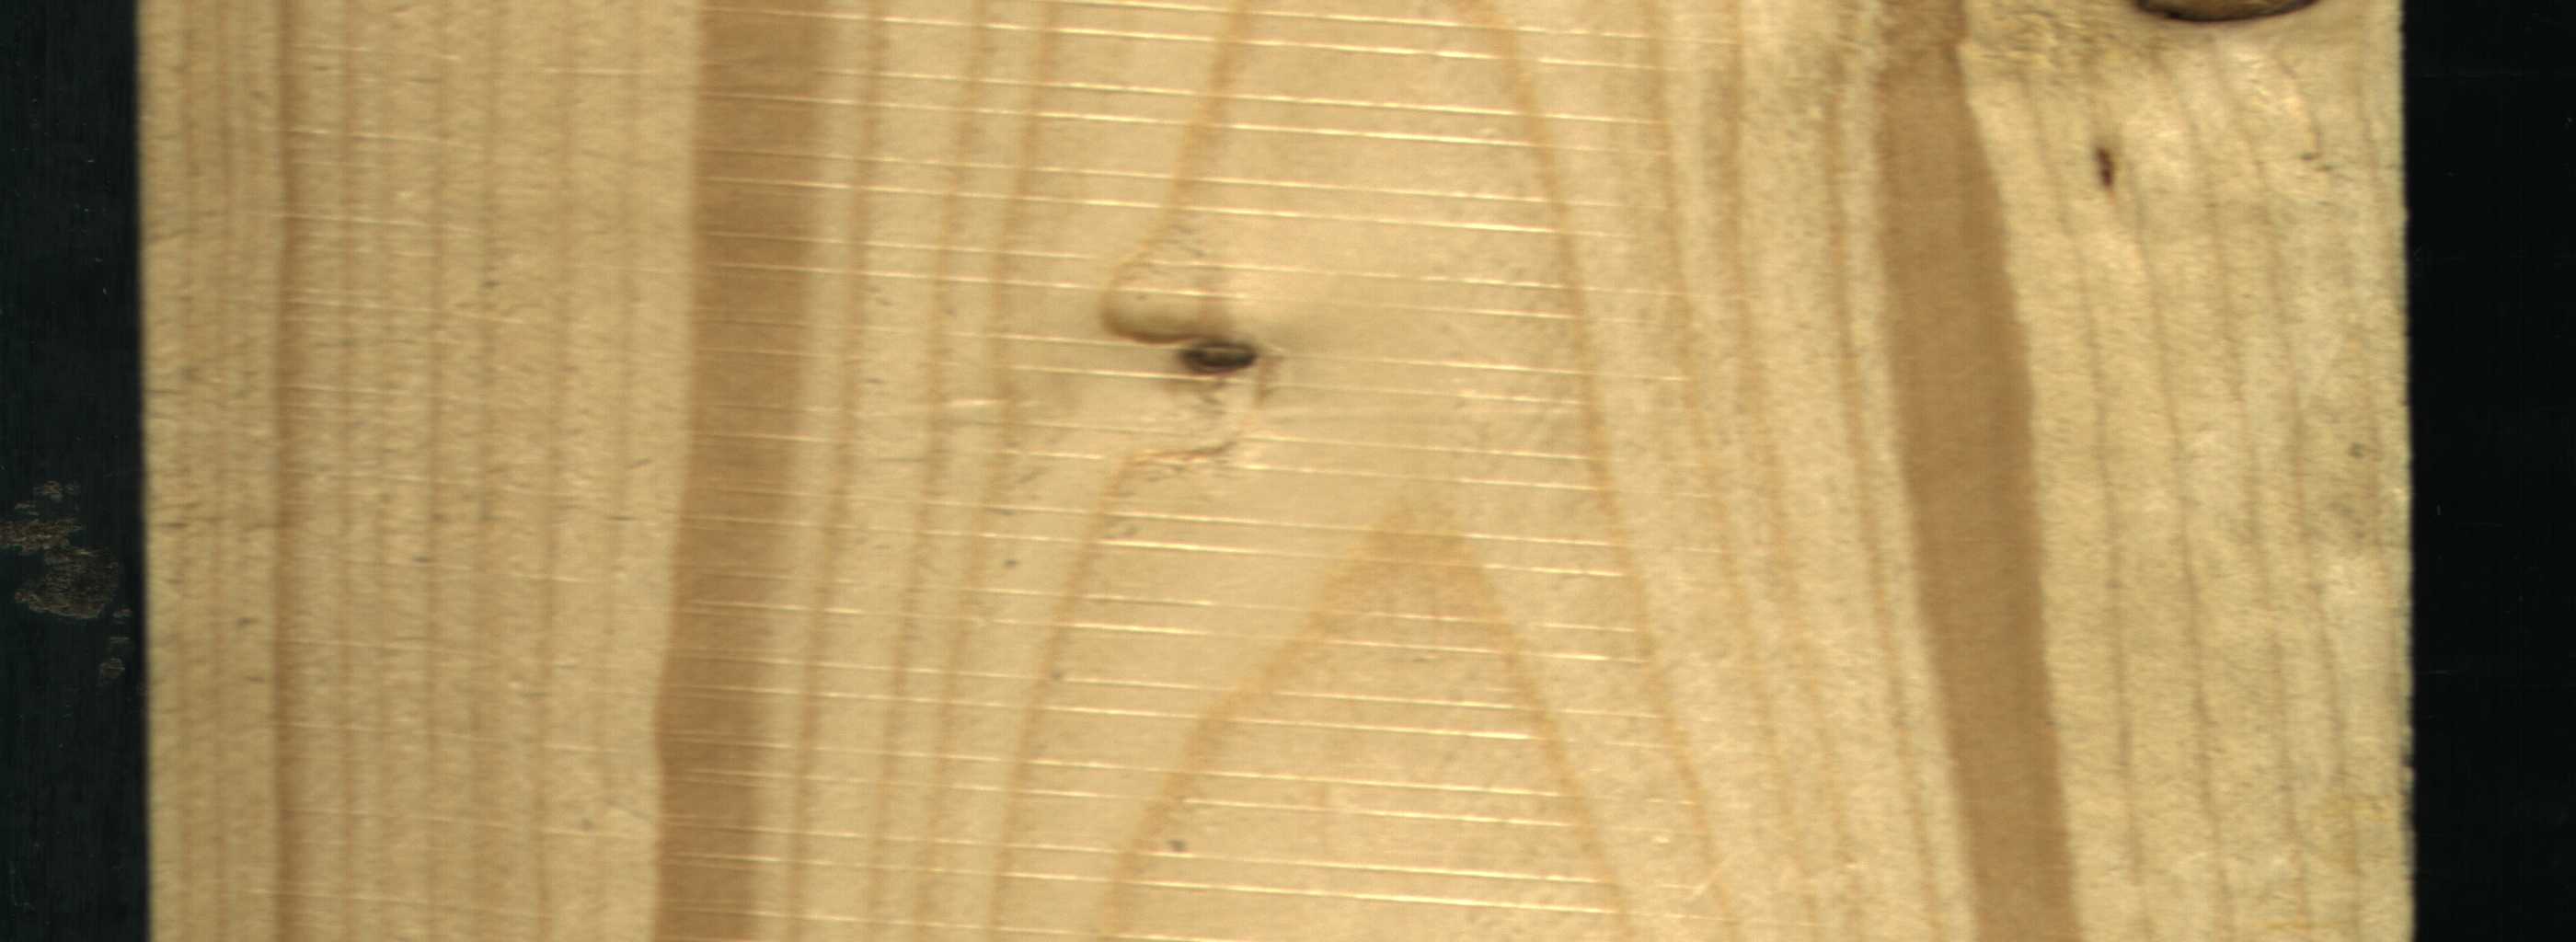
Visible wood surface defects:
resin
Quartzity
Quartzity
Dead_Knot
Dead_Knot